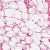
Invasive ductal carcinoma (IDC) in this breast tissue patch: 0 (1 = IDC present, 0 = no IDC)